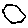
Label: hexagon